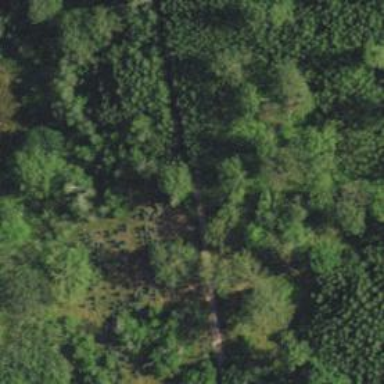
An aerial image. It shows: Abandoned railway track with historical significance.